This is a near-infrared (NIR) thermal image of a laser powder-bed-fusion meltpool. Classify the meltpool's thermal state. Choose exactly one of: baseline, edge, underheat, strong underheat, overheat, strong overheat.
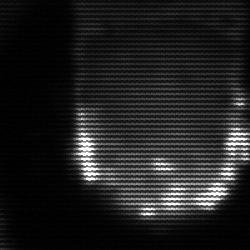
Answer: baseline